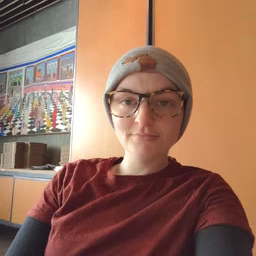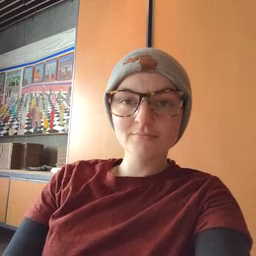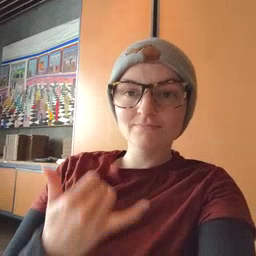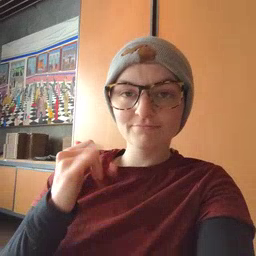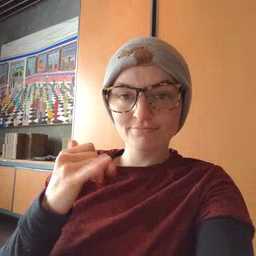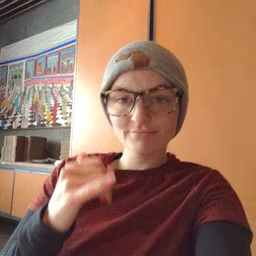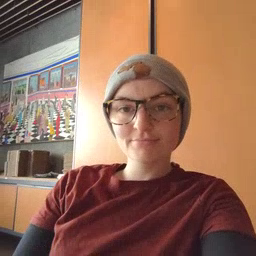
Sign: yellow